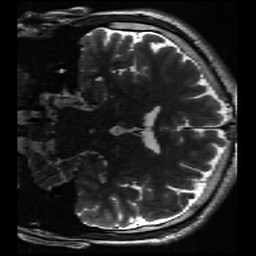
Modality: inplaneT2
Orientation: coronal